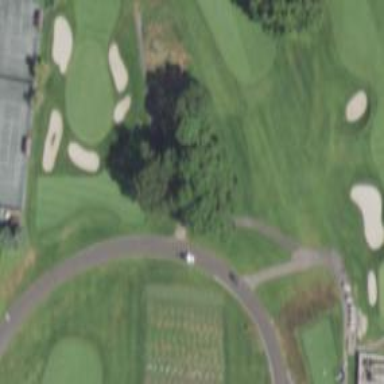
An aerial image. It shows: Pathway for golfing.